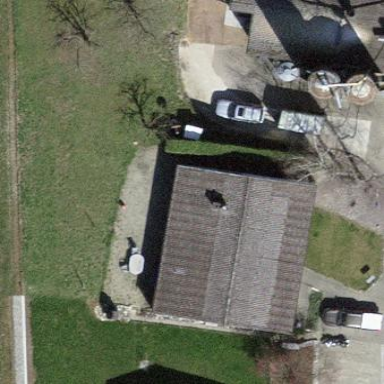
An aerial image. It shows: Farm building.